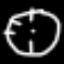
Label: clock